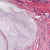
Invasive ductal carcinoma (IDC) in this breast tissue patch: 0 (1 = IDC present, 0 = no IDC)